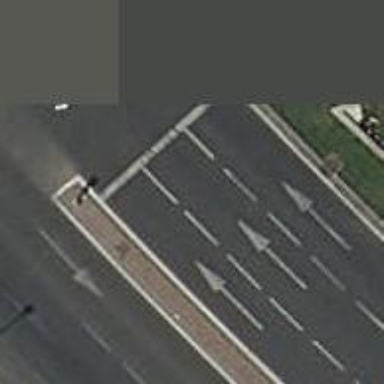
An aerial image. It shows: Road with traffic signals.